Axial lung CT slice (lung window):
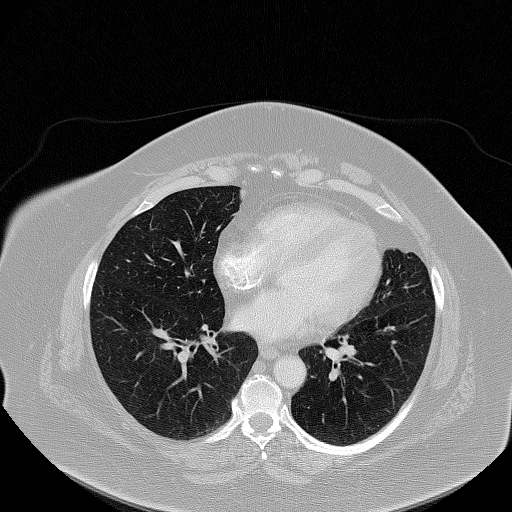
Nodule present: no